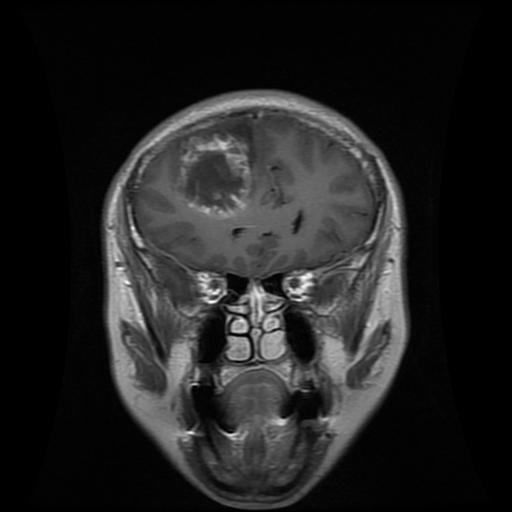
Label: glioma